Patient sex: M
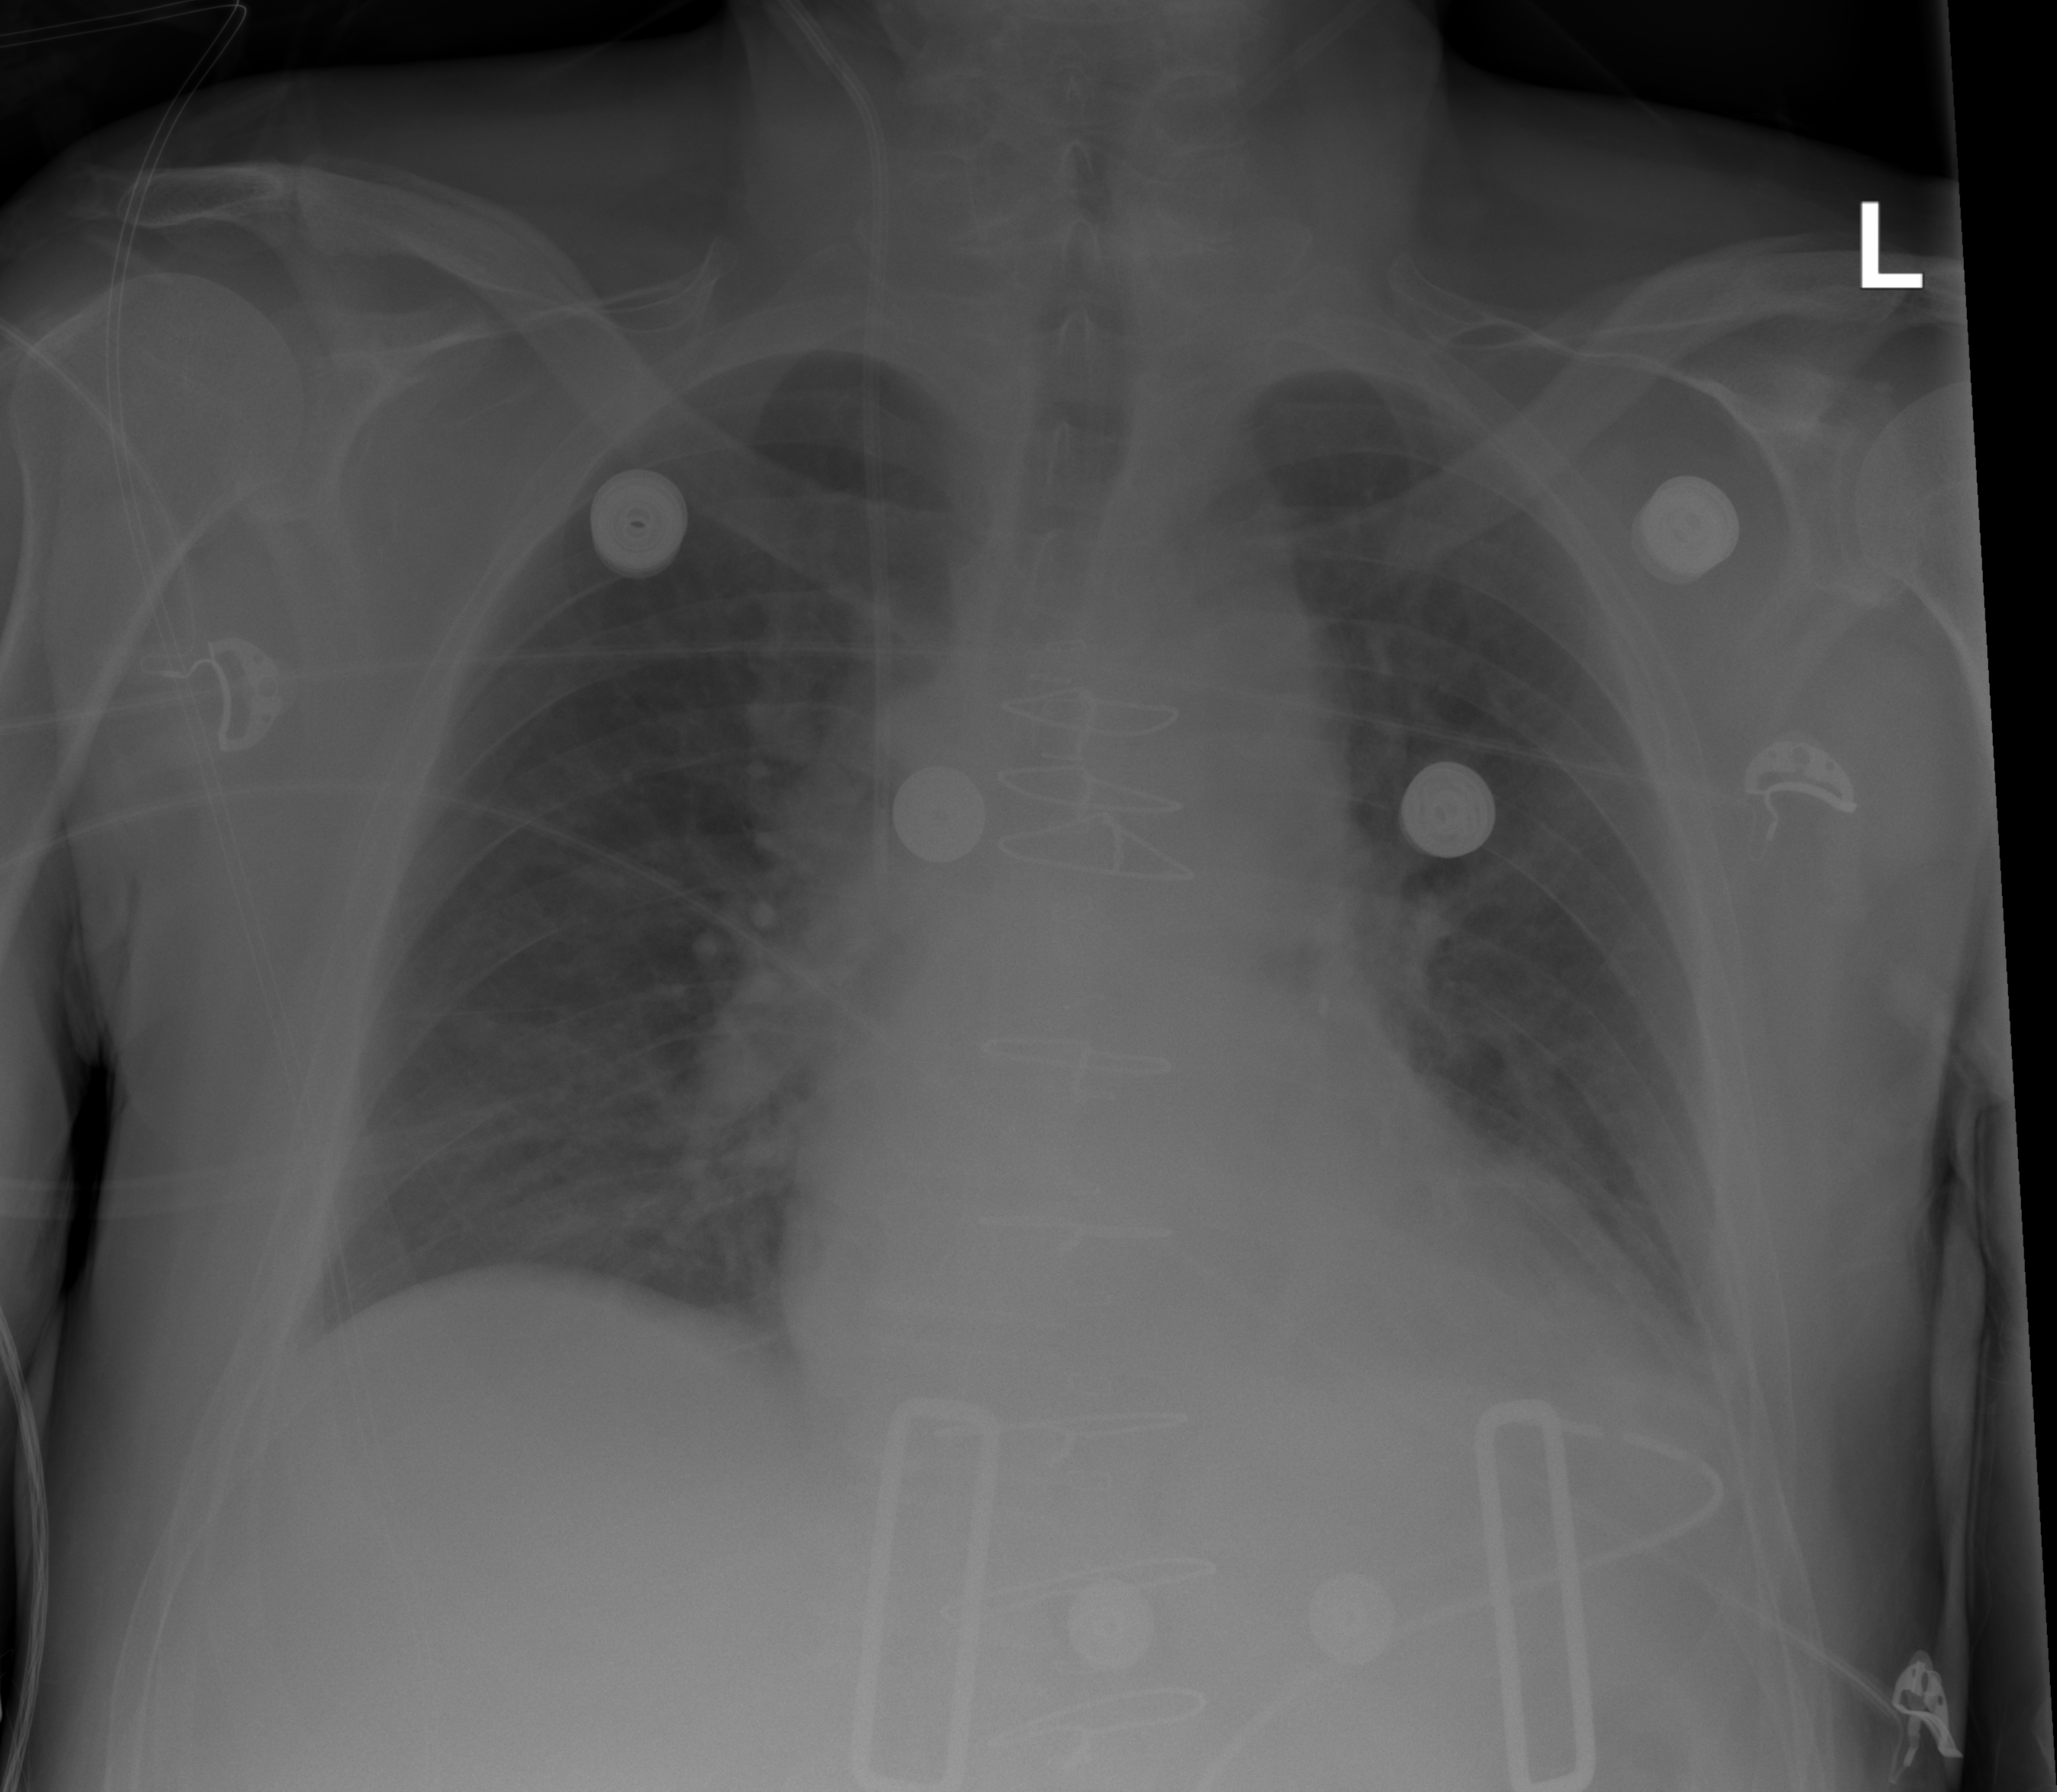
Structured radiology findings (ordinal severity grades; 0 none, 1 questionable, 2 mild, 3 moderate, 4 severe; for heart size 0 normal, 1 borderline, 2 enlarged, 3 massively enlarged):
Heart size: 2
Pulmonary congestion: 2
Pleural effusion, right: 0
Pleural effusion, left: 2
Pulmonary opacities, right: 0
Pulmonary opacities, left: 0
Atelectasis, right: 2
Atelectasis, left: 2